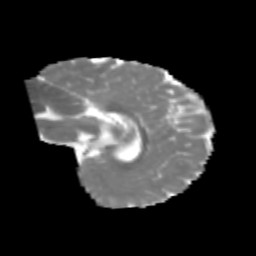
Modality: MD
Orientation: sagittal
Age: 7
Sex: male
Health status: healthy